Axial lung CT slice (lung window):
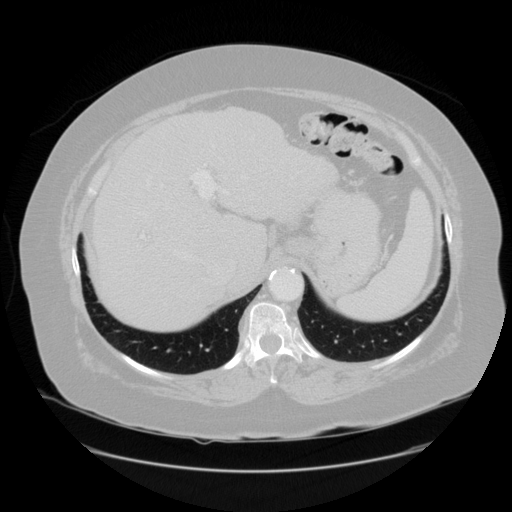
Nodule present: no